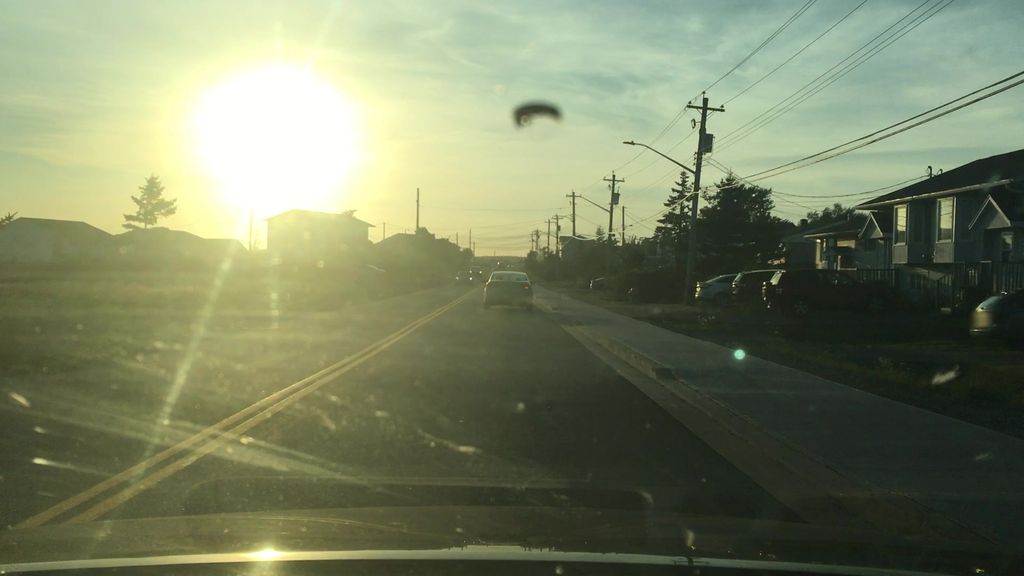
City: halifax